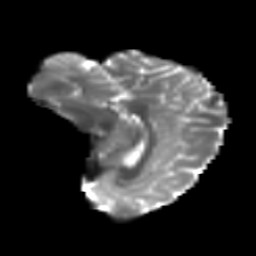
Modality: T2w
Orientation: sagittal
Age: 17
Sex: male
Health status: ill
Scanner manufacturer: ge
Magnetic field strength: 3 T
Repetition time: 6.752 s
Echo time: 0.079 s